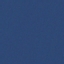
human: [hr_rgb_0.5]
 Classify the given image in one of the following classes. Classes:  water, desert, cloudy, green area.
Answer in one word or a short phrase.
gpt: water